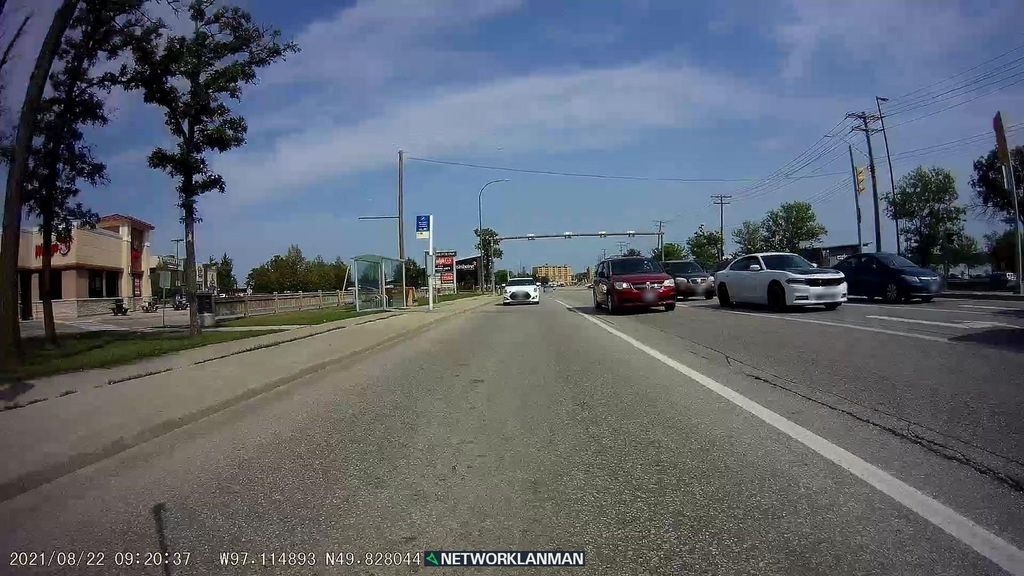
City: winnipeg